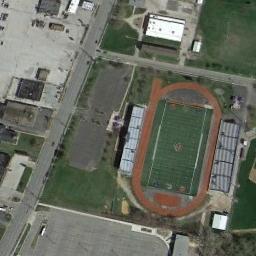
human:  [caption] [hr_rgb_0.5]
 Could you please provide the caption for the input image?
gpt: There are many buildings next to the ground track field .

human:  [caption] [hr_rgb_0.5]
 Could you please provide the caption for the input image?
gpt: The track and field are built on the lawn, Next to the residential area .

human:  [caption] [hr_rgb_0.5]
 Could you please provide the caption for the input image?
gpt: There is an unfinished track and field .

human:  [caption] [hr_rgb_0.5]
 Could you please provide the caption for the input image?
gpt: The ground track field with a gridiron is on a lawn and an open area is next to the ground track field .

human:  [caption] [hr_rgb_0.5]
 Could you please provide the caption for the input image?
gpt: A ground track field with a red track beside a white building .